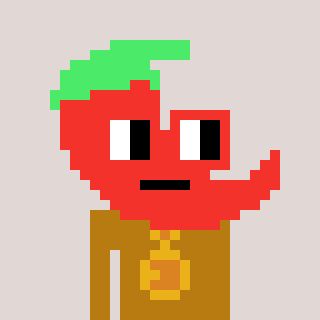
a pixel art character with square red glasses, a chilli-shaped head and a gold-colored body on a warm background